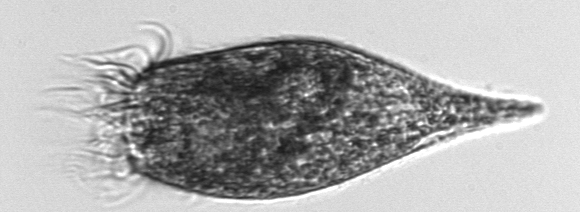
Label: Strombidium_conicum